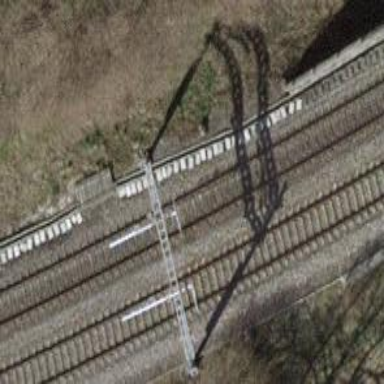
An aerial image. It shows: Railway track with contact line for electrification.